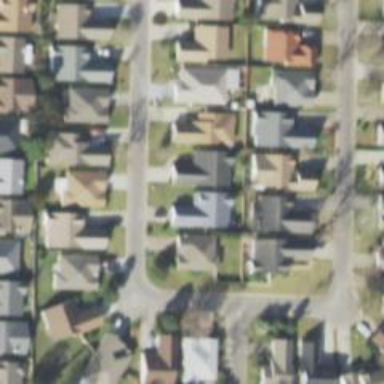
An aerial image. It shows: Neighborhood.